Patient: sex F, age 62
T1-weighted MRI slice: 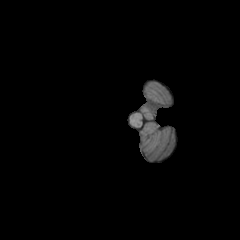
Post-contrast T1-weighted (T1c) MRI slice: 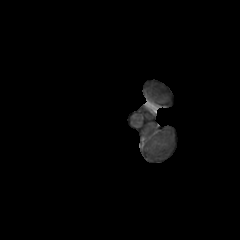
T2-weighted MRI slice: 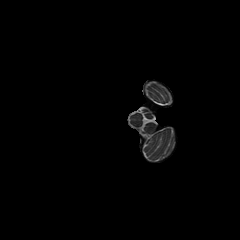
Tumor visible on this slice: no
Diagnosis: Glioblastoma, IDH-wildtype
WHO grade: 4